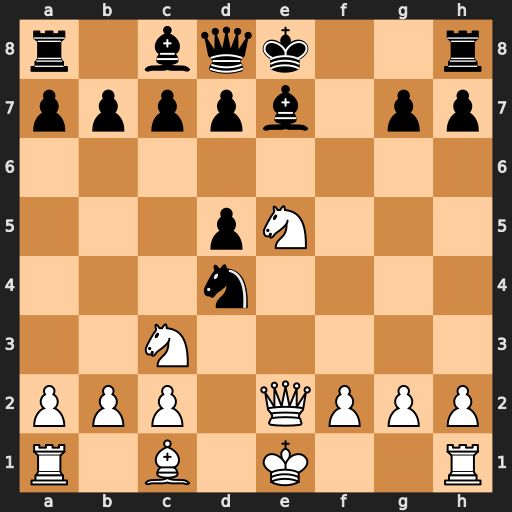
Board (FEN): r1bqk2r/ppppb1pp/8/3pN3/3n4/2N5/PPP1QPPP/R1B1K2R
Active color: w
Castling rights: KQkq
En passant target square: -
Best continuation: Qh5+ g6 Nxg6